Interaction volume radius: 5 \u00c5
Interaction volume height: 20 \u00c5
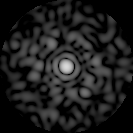
Disorder parameter: 0.8674